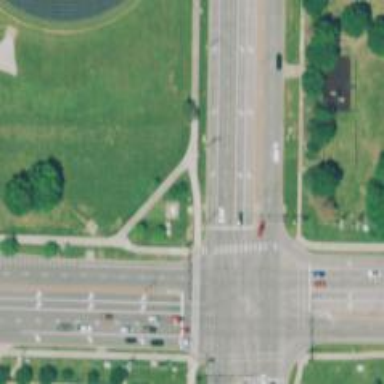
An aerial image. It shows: Solid stop line on the road.